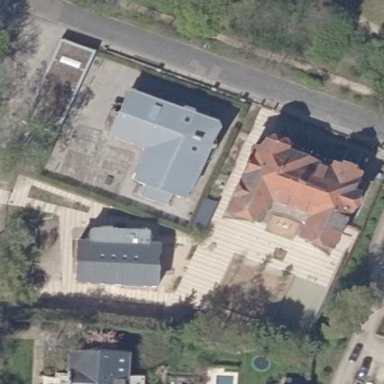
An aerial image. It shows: Grey residential building with gabled metal roof. It is used as museum.